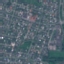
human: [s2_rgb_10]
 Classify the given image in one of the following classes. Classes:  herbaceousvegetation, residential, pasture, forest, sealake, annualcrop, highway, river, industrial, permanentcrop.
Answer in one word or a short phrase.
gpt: Residential